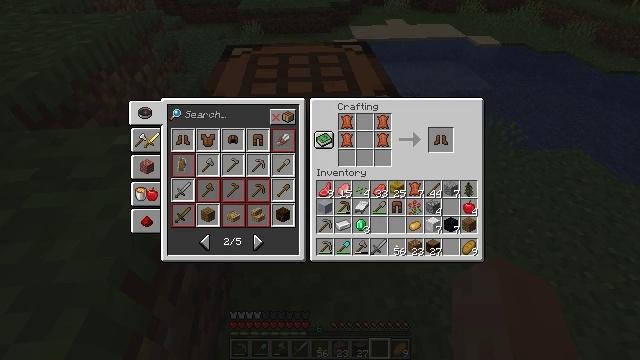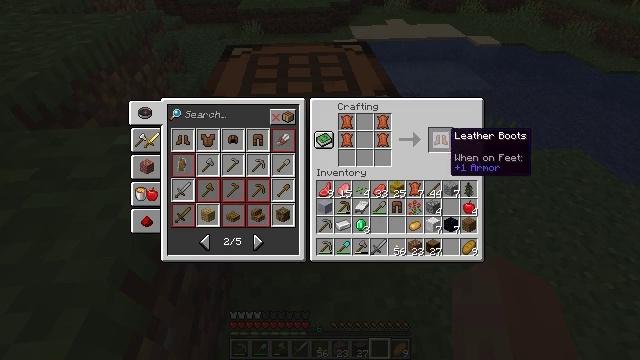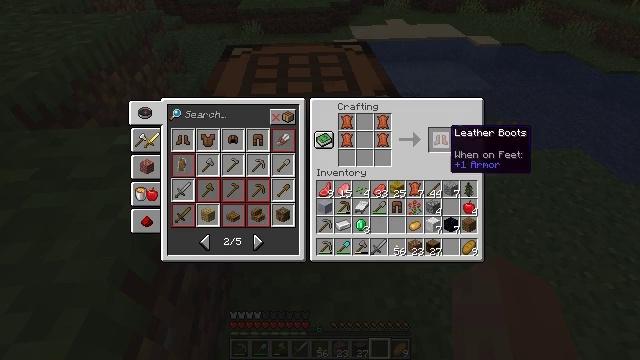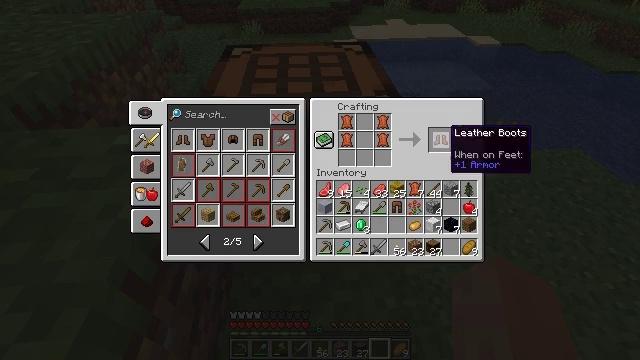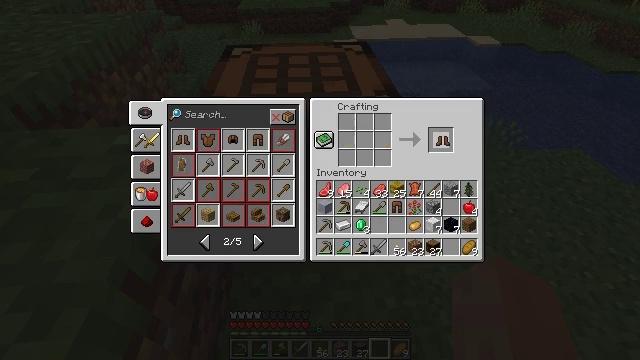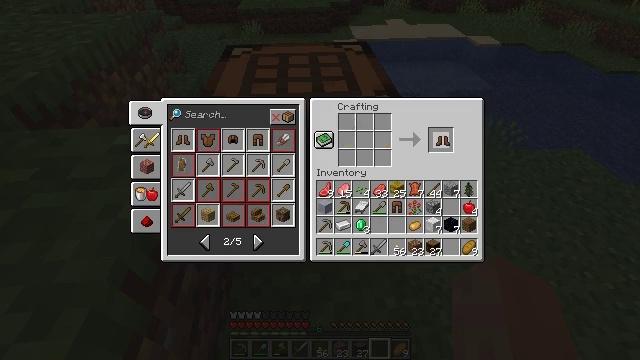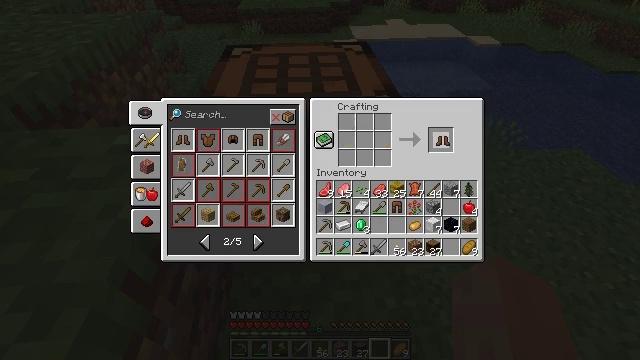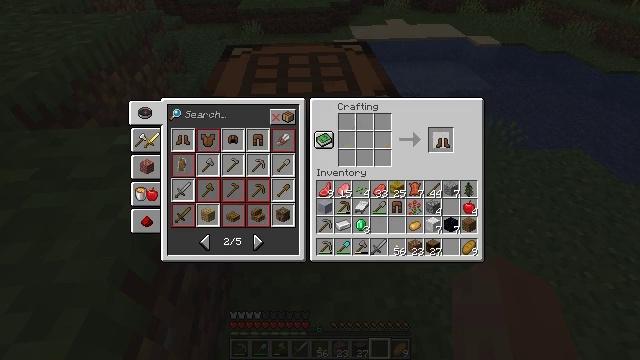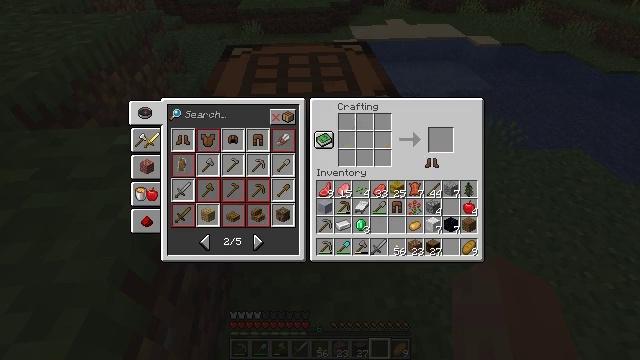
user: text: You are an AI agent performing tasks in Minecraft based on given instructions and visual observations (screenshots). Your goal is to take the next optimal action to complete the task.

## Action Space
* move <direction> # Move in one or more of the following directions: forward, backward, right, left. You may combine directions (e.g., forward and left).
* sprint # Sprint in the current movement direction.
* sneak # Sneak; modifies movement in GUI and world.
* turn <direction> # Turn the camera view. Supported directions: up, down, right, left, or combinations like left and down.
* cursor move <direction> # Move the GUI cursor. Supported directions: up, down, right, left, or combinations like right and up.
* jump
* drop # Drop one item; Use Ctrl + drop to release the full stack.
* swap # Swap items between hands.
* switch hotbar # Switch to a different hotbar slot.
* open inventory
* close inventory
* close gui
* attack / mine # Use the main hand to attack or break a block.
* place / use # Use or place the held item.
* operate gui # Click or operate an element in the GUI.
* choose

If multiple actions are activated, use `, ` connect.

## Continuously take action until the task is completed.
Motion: motion action
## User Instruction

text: Get leather boots using leather in the crafting table.
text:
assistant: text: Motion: no_op
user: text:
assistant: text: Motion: no_op
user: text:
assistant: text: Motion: no_op
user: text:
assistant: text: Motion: operate gui
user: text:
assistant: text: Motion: operate gui
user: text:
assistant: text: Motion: operate gui
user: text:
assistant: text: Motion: no_op
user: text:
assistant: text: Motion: cursor move left and down
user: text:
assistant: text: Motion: no_op